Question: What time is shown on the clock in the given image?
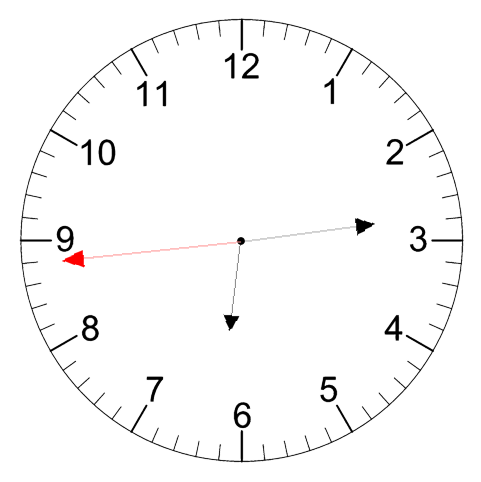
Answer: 06:13:44